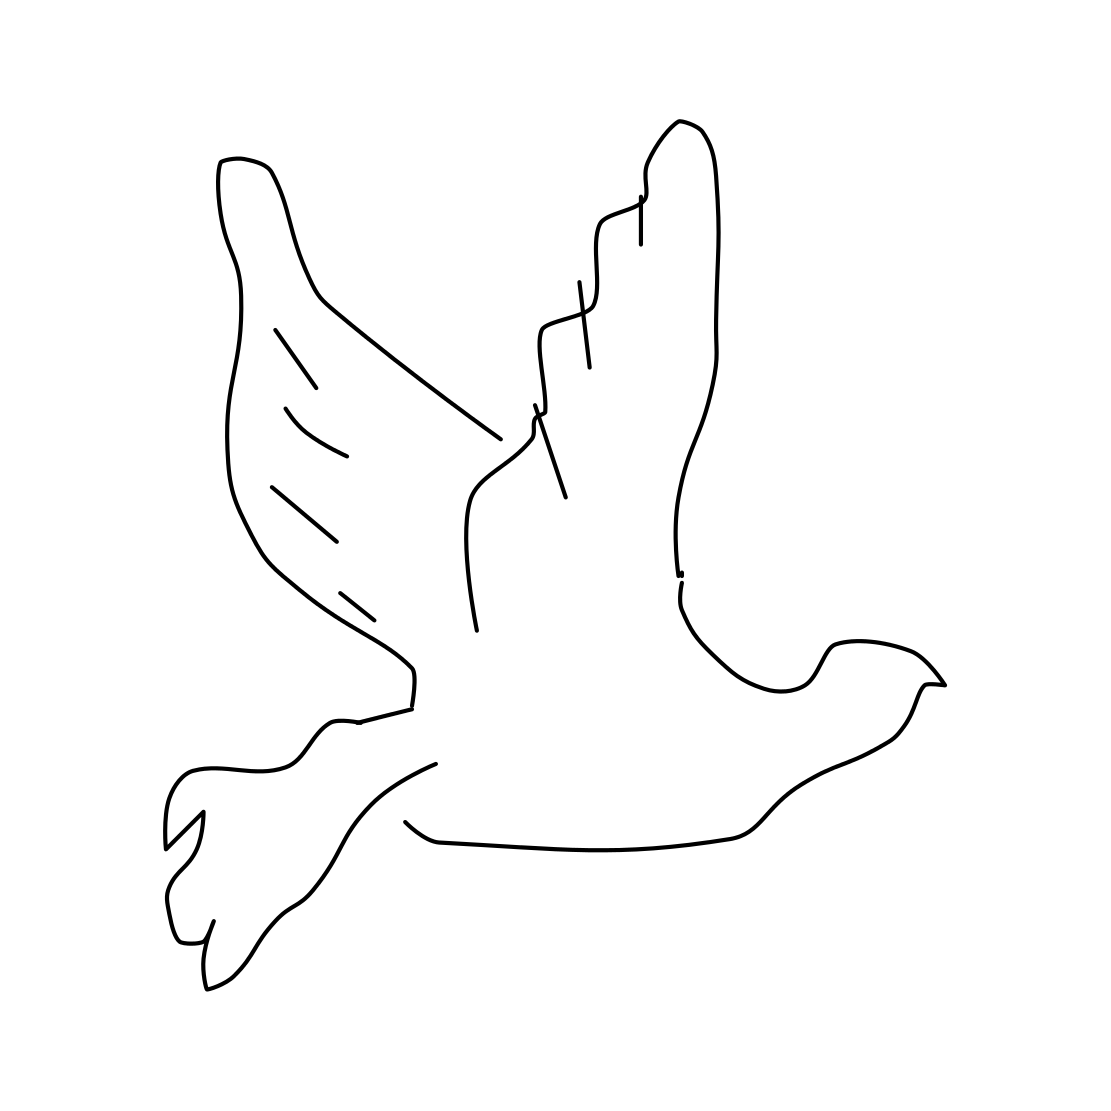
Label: flying bird